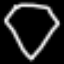
Label: diamond